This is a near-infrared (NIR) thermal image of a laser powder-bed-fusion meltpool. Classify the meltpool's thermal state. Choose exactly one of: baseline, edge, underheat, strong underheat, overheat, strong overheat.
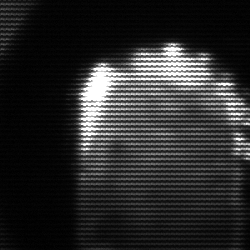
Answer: baseline